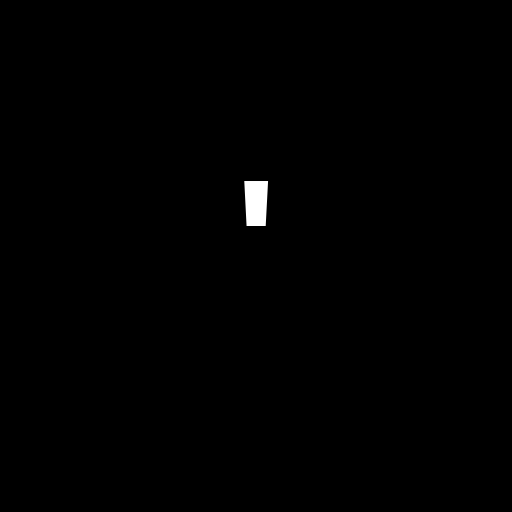
Character: '
Unicode: U+0027 (APOSTROPHE)